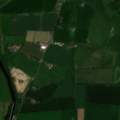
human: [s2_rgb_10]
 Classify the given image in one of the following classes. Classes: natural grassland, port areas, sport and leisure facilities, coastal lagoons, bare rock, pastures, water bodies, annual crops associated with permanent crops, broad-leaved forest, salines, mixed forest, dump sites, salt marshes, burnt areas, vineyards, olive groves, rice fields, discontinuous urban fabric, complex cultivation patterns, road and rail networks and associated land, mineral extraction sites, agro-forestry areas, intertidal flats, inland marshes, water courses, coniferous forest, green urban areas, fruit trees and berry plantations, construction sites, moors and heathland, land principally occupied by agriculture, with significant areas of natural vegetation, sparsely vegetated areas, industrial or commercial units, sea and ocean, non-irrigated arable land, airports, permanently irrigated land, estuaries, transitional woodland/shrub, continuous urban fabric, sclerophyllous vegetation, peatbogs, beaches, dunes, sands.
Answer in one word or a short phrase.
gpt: mineral extraction sites, non-irrigated arable land, pastures, mixed forest